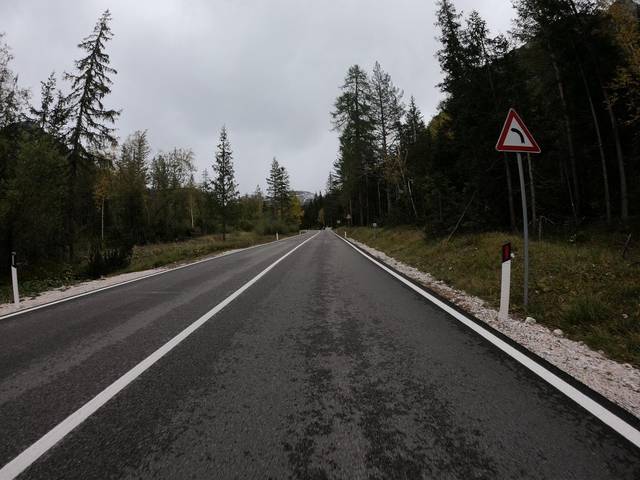
Region: Italy
Coordinates: 46.618, 12.174